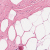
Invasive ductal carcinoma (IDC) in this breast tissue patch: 0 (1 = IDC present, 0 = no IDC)